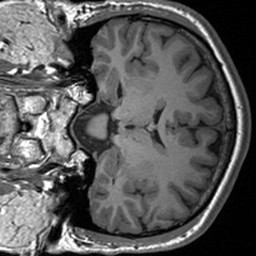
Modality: T1w
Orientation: coronal
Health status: healthy
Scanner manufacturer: siemens
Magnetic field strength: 3 T
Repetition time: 1.9 s
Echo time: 0.00227 s